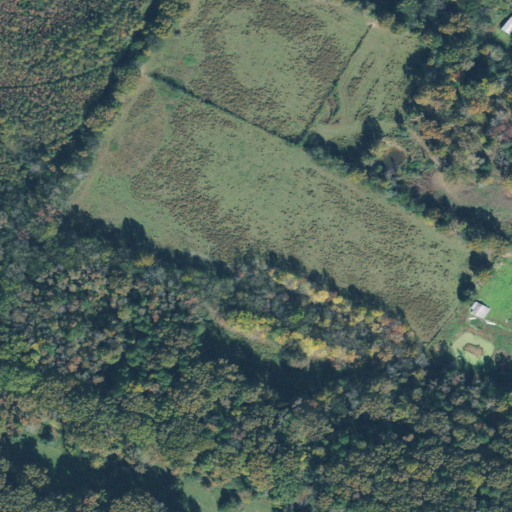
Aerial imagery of valley in Tennessee named Blevins Hollow containing deciduous forest, pasture, mixed forest, shrub, and low intensity development